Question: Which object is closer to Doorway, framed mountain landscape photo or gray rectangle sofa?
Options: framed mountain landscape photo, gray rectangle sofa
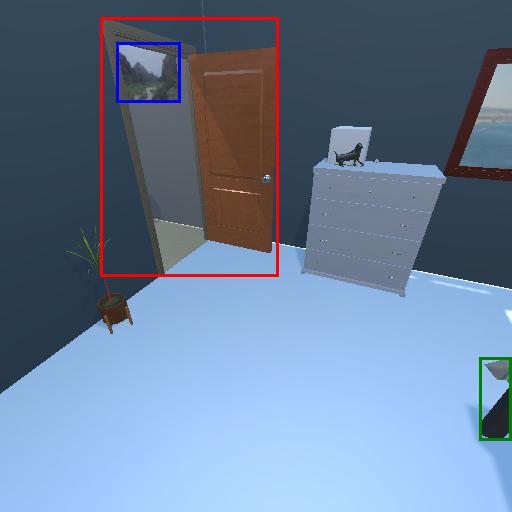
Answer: framed mountain landscape photo